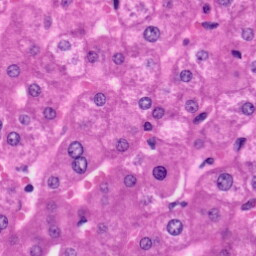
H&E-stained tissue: Liver